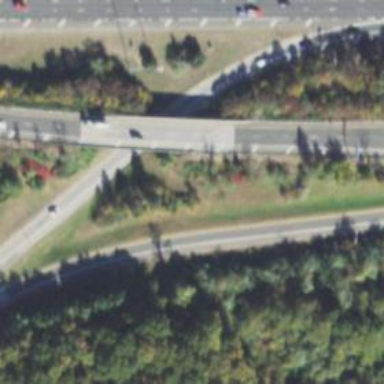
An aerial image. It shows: Trunk highway with bridge.